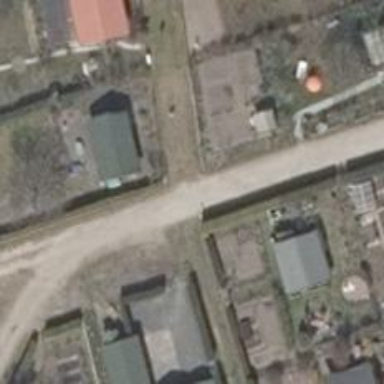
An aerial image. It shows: Driveway leading to service road.